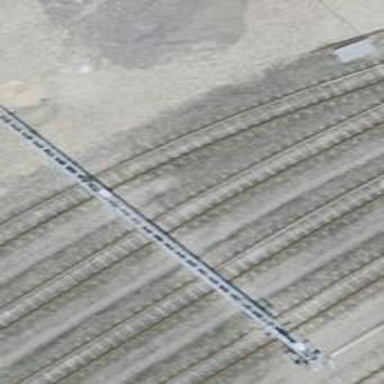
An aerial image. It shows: Narrow-gauge railway yard with electrified tracks featuring contact line.